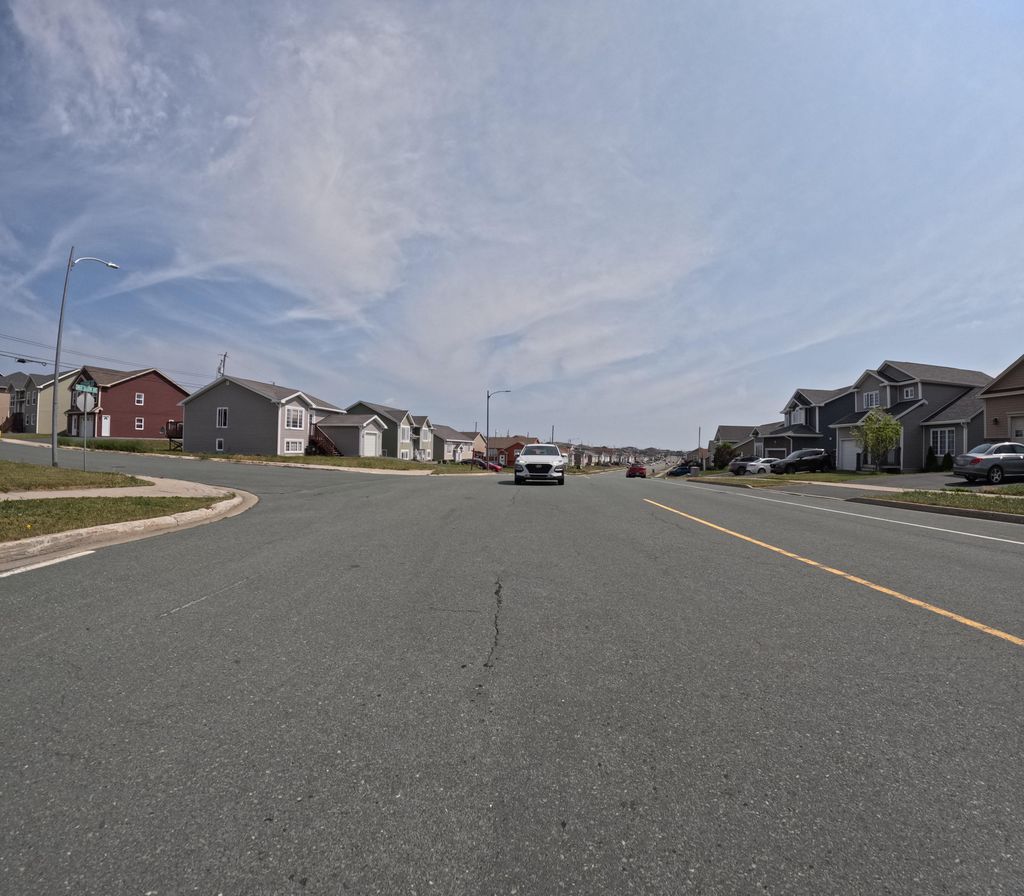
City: st_johns